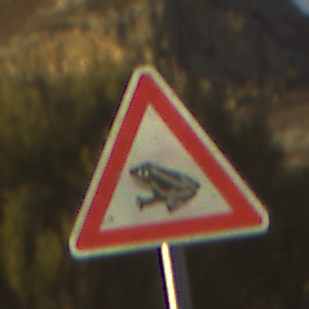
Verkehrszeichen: AmphibienwanderungRechts
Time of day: SunriseSunset
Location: Outdoor (Nature)
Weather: PartlyCloudy
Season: NotSpecified
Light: Natural